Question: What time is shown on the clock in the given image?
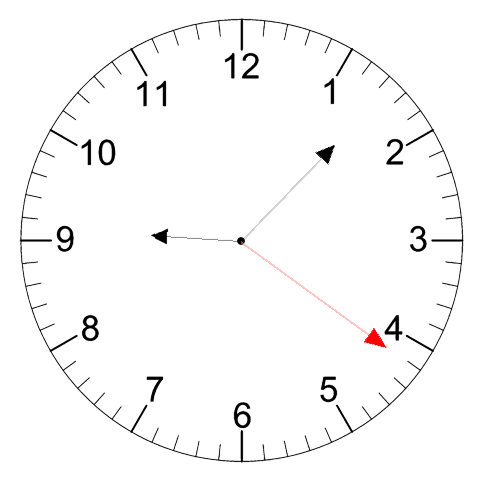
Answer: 09:07:21